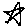
Label: star